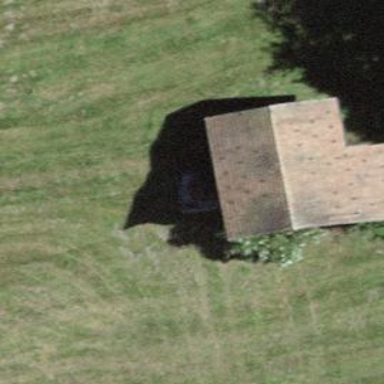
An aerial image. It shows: Barn.